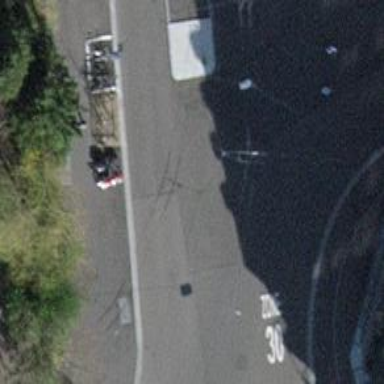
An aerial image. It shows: Tertiary road with asphalt surface and separate sidewalk. The road has trolley wires installed.